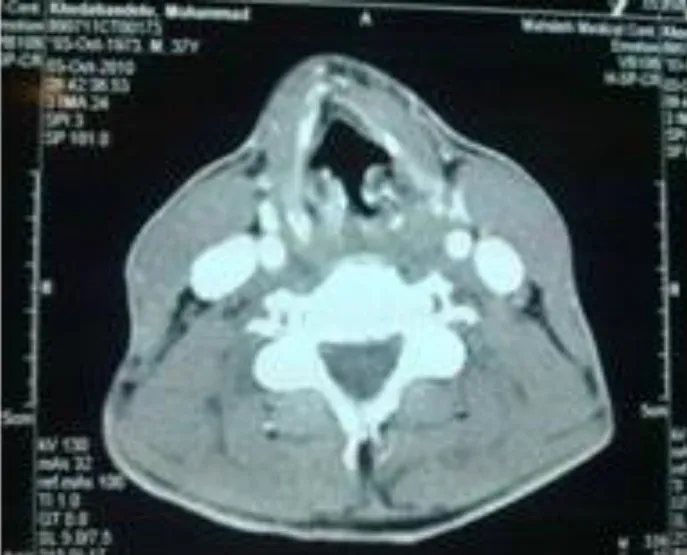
CT scan with contrast but without significant enhancement.
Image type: radiology (ct)